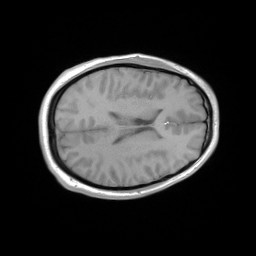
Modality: FLASH
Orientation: axial
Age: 20
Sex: male
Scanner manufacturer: siemens
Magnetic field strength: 3 T
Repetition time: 0.245 s
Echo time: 0.0026 s